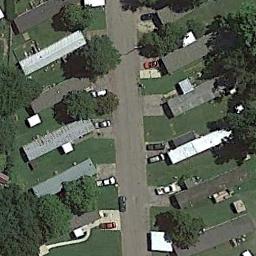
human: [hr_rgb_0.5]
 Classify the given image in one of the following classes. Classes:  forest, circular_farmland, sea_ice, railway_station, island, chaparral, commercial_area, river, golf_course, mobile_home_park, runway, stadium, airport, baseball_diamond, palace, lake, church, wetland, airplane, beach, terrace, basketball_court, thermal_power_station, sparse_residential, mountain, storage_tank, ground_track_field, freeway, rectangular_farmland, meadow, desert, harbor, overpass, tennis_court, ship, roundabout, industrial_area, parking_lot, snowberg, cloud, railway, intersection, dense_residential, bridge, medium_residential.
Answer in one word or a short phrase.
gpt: mobile_home_park